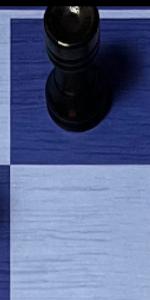
Label: Empty